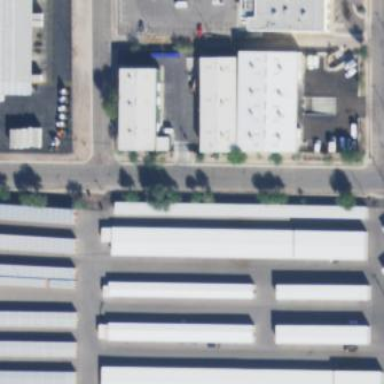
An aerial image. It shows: Storage rental shop.